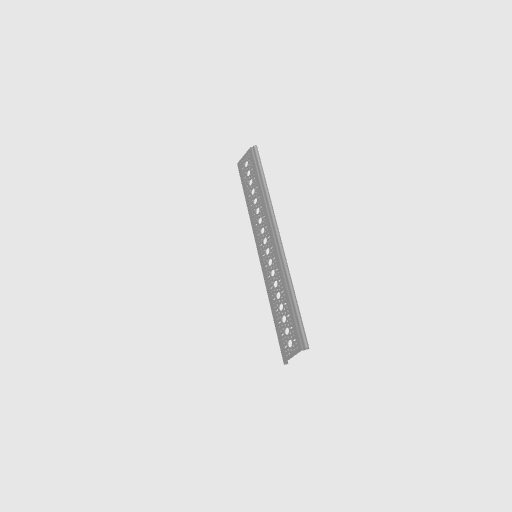
Part: RailChannel18H